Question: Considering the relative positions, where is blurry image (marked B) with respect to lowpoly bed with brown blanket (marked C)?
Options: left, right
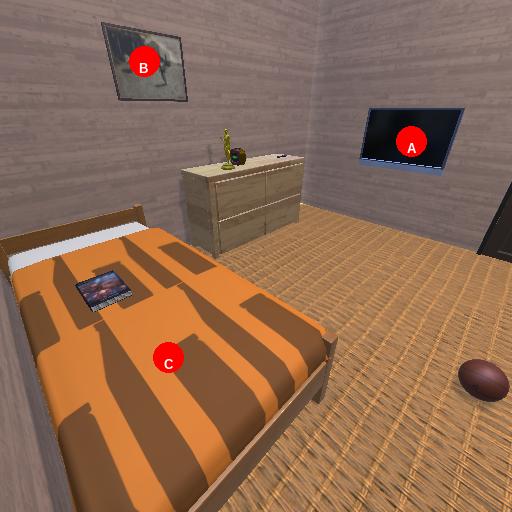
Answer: left